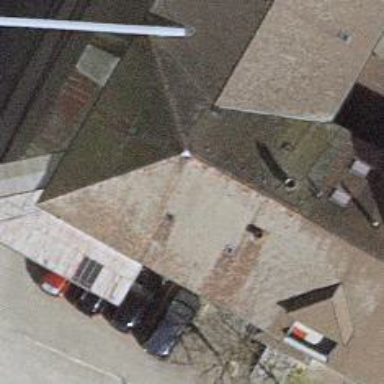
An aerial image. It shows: Building with ridged roof.